Question: I am using the yaml css framework. Every now and again when I access my web page I get the following message that my page is trying to download a google font.

This page is an intranet page and the internet can be very slow so I am looking to stop this from happening. I guess what I need to do is download the font and put it somewhere in my css. Can anyone guide me on how to do this and also where can I grab the google font?
Thanks
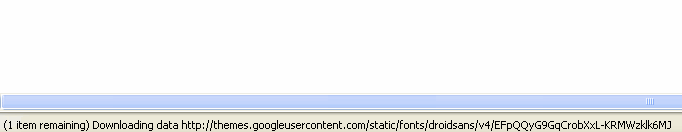
Answer: A good place to look up fonts is <URL>
Perhaps you can download Droid Sans from here: <URL> if TTF is ok with you.
As for the font, if you wan the font to be global, you can simply do:
'''
@font-face {
font-family: DroidSans;
src: url('location/DroidSans.ttf'),
url('location/DroidSans.eot'); /* IE9 */
}
html * {
font-family: DroidSans;
}
'''
If you want to support IE9 - I think there are plenty of ttf to eot converters online.